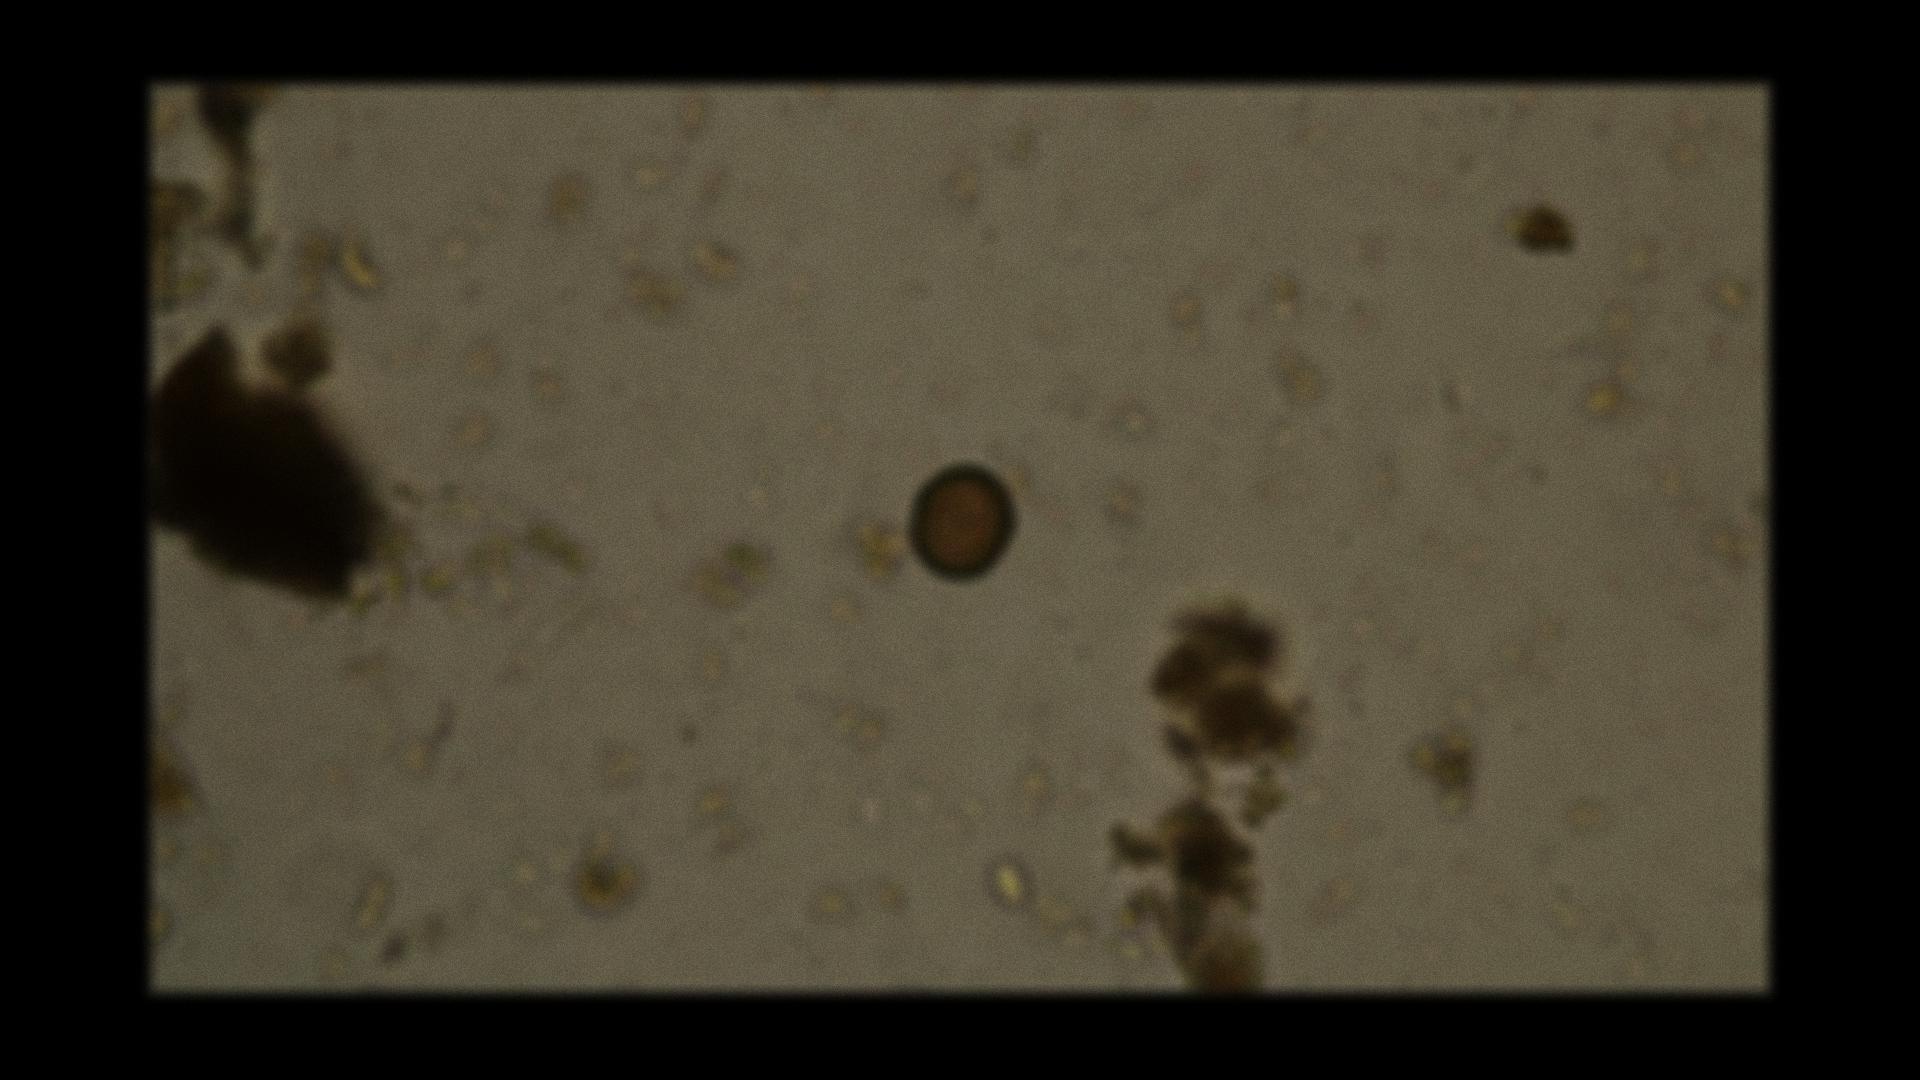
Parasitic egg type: Taenia spp. egg